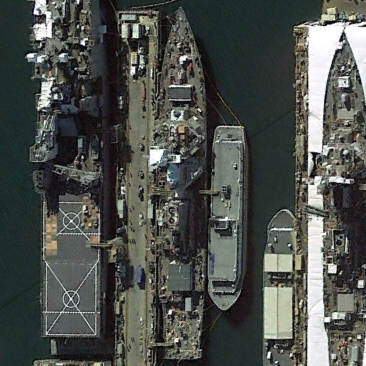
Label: destroyer